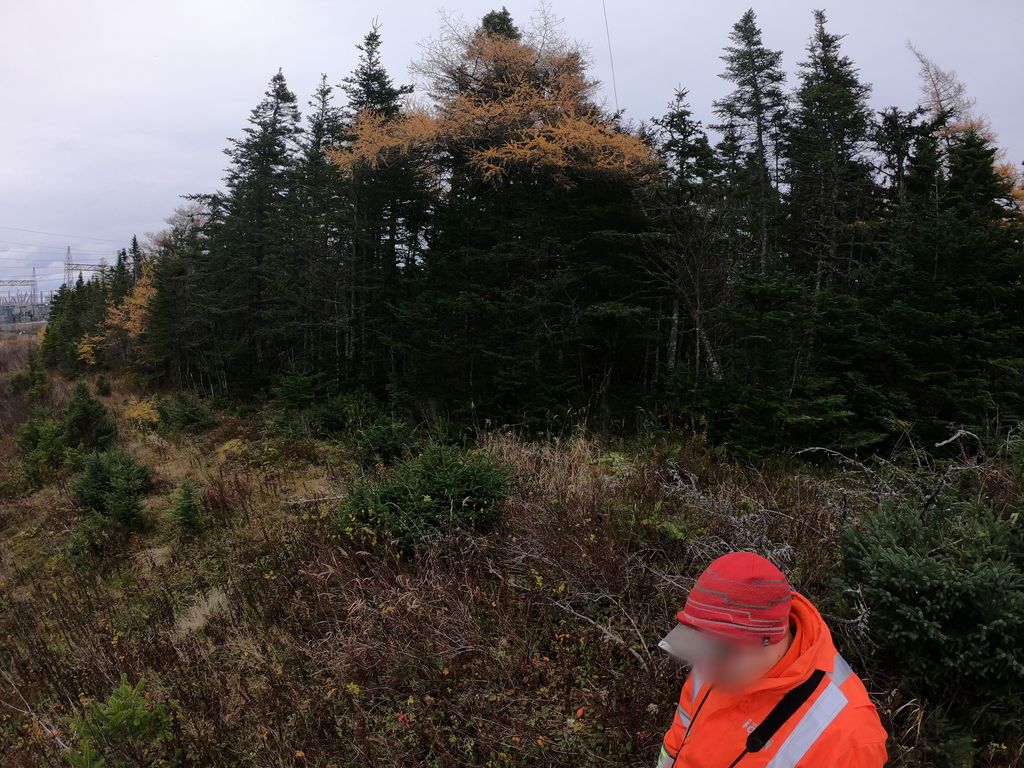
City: st_johns